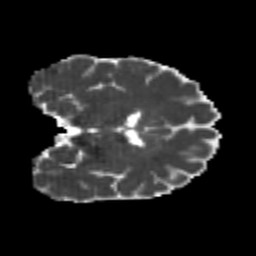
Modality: MD
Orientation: coronal
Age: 21
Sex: male
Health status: healthy
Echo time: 0.074 s